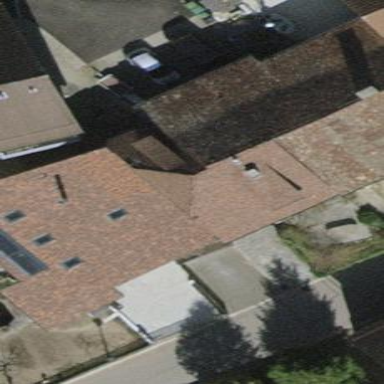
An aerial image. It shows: Building with tile roof.